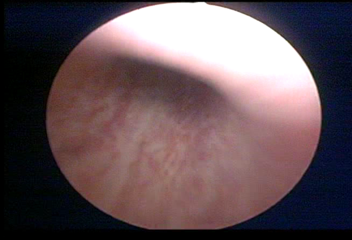
Modality: WLC
Class: Normal mucosa
Bladder cancer association: No